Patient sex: M
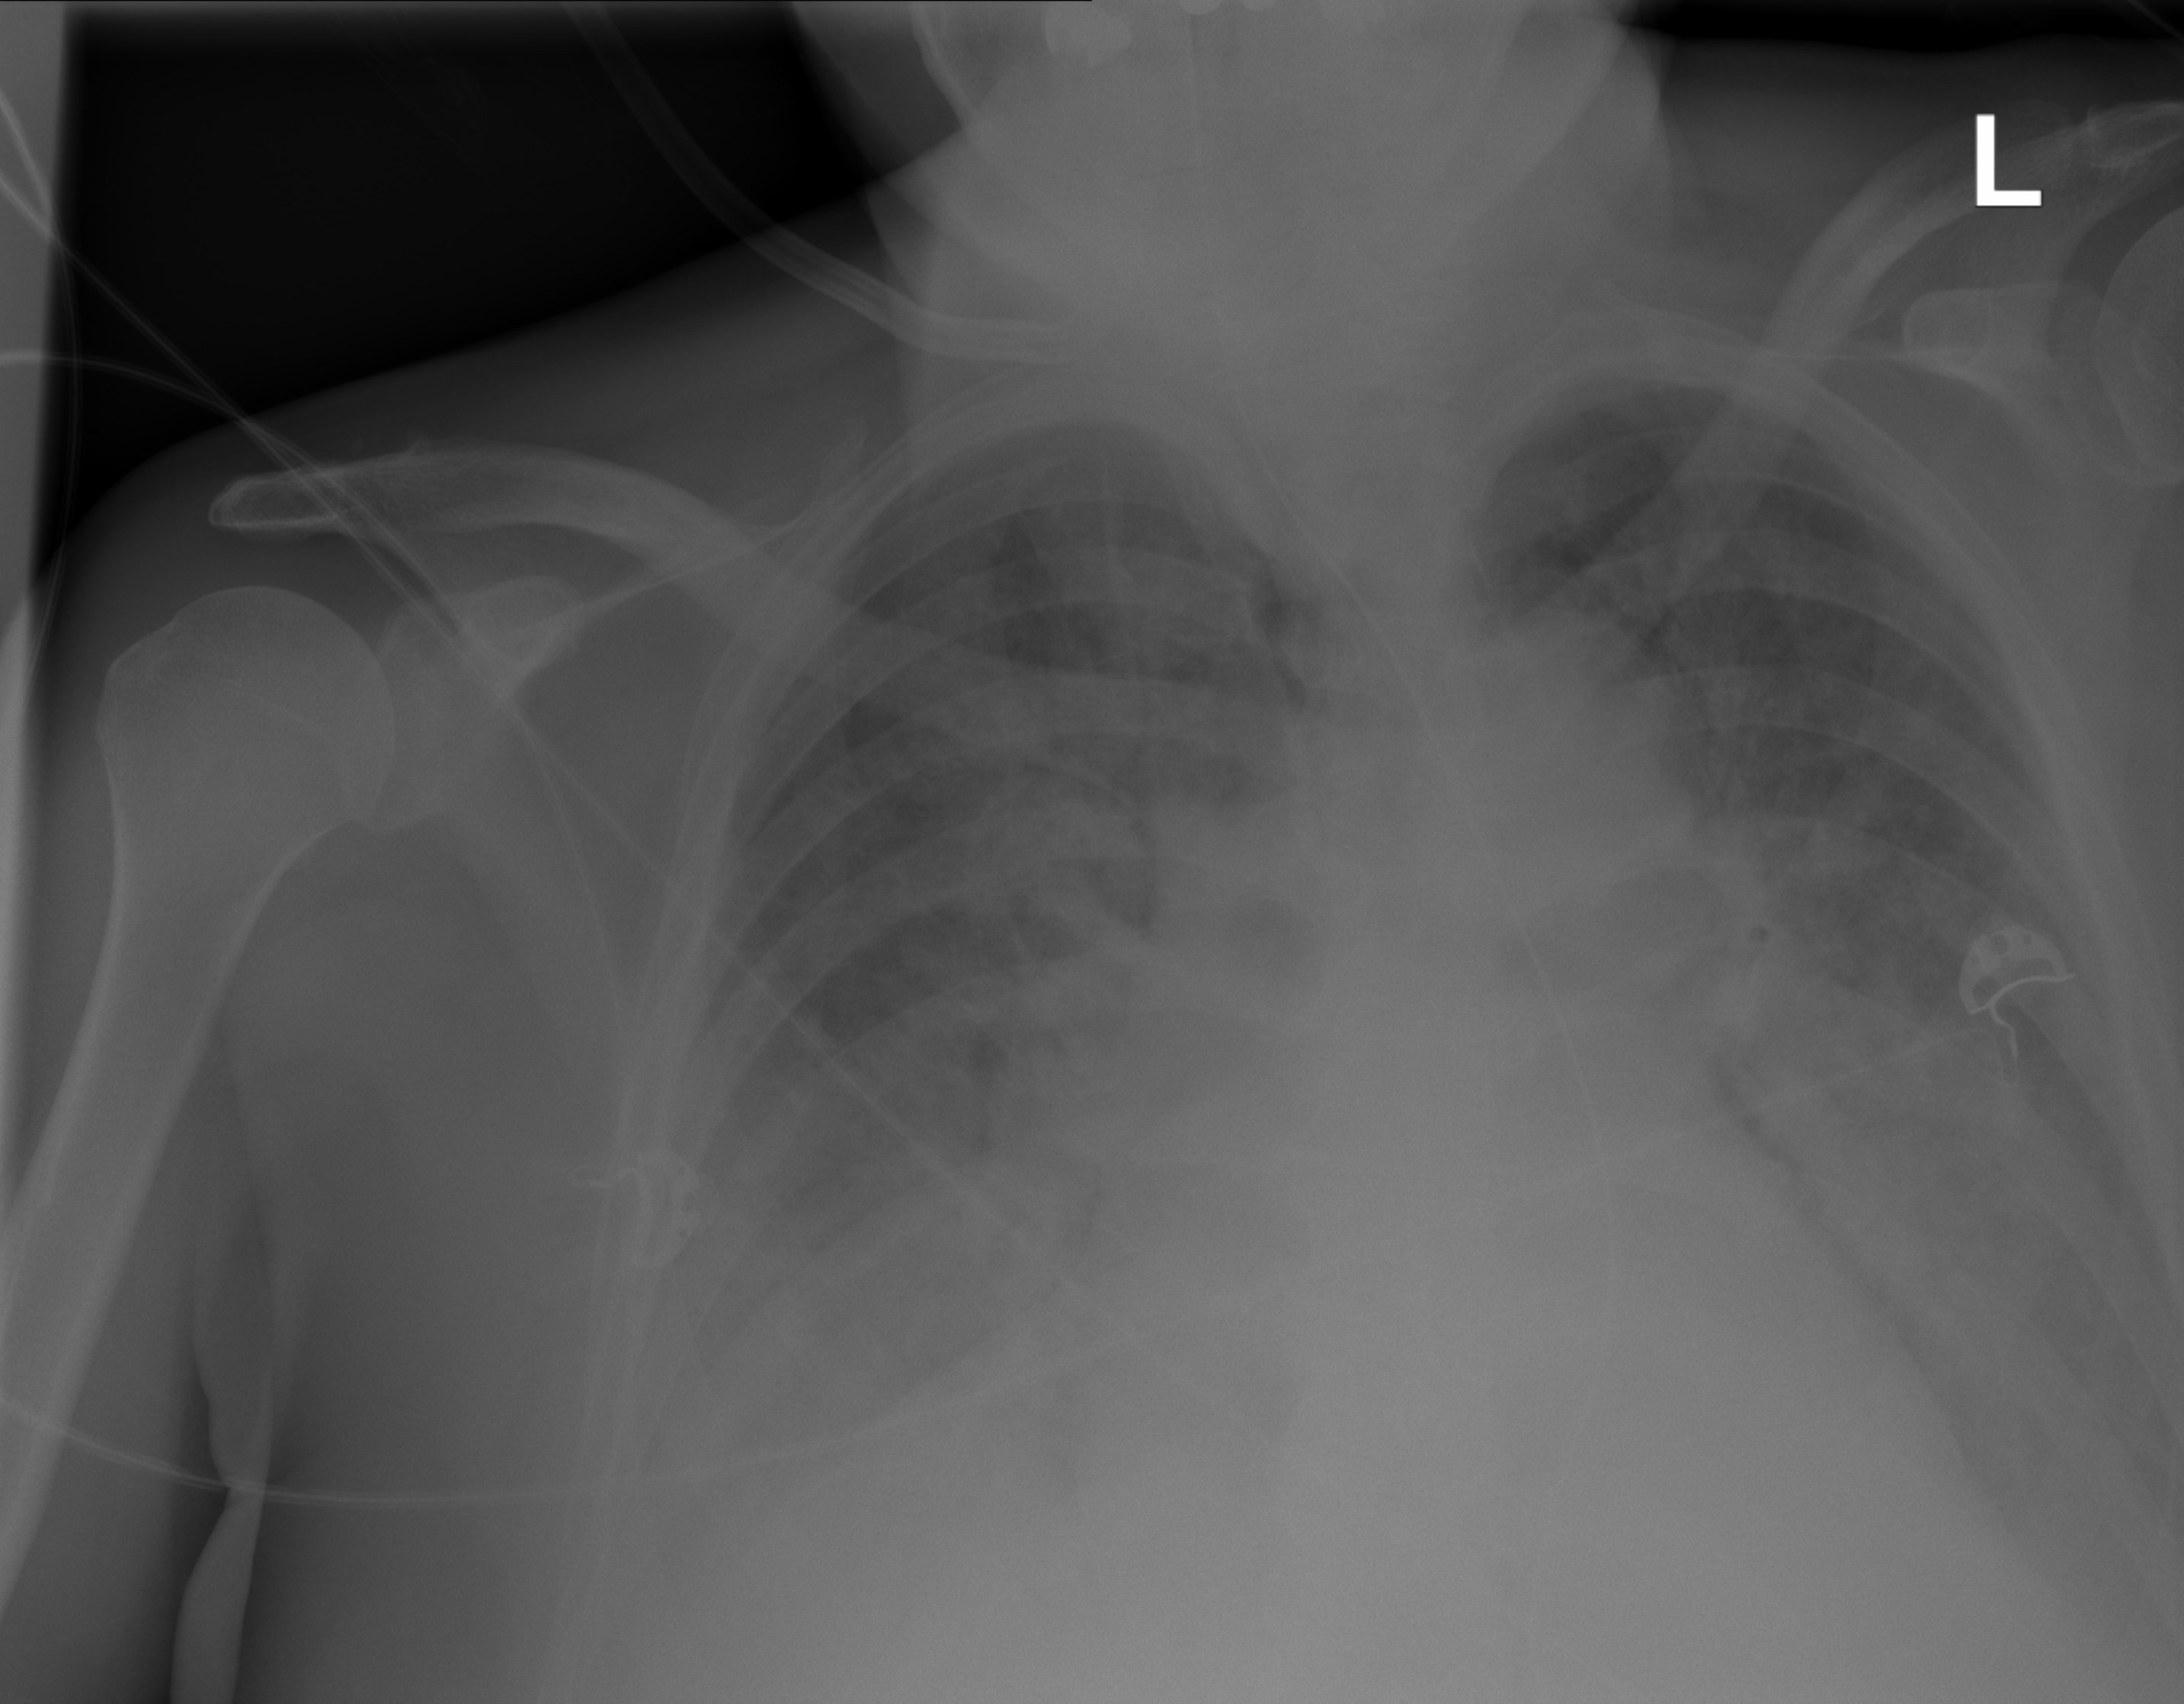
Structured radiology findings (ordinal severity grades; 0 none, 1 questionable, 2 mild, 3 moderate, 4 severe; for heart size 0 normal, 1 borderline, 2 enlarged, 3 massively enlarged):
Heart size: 2
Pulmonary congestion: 2
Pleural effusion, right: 3
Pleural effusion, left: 3
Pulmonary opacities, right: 2
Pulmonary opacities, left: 2
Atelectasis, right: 3
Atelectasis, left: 3